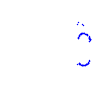
Particle: proton